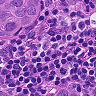
Metastatic tissue present: yes